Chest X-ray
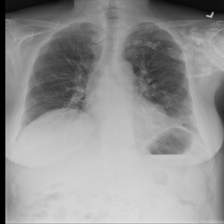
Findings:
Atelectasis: negative
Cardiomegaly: negative
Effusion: negative
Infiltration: negative
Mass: negative
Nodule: negative
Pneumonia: negative
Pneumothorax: negative
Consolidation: negative
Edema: negative
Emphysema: negative
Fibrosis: negative
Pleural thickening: negative
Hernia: negative